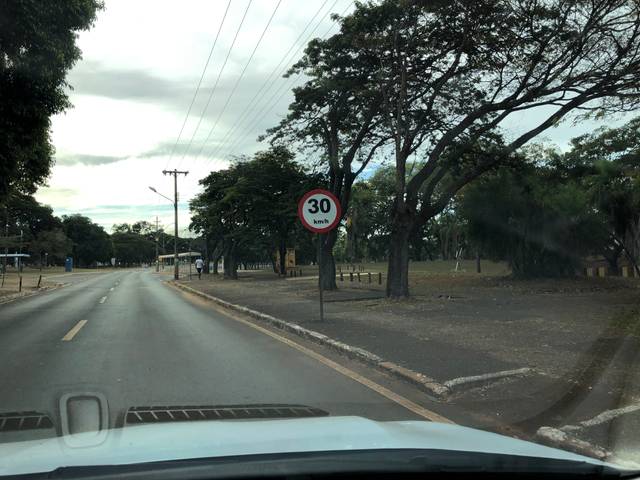
Region: Brazil
Coordinates: -15.764, -47.871